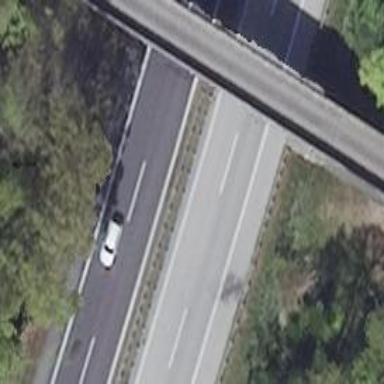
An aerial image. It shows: View of motorway.